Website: home-depot
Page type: address-validator
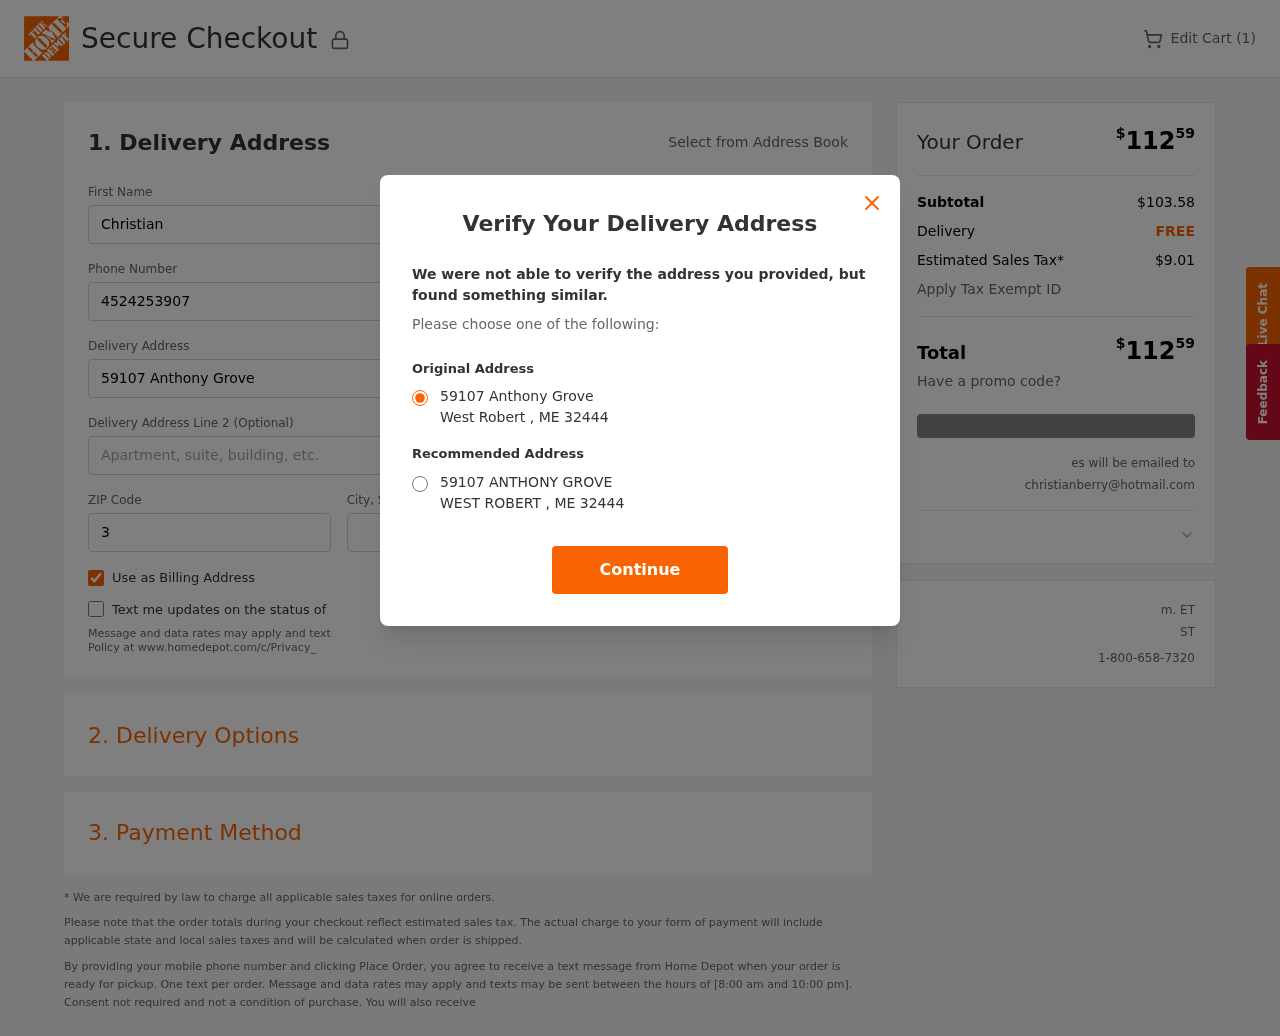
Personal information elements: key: PII_CITY
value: West Robert
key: PII_EMAIL
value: christianberry@hotmail.com
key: PII_POSTCODE
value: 32444
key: PII_STATE_ABBR
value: ME
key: PII_STREET
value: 59107 Anthony Grove
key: PII_FIRSTNAME
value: Christian
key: PII_LASTNAME
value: Berry
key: PII_PHONE
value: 4524253907
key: PII_CITY_STATE
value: West Robert, ME
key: PII_STREET_ALT
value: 59107 ANTHONY GROVE
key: PII_CITY_ALT
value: WEST ROBERT
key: PII_POSTCODE_FULL
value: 32444
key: PII_POSTCODE_NUMERIC
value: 32444
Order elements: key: ORDER_NUM_ITEMS
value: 1
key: ORDER_TOTAL
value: $11259
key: ORDER_SUBTOTAL
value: $103.58
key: ORDER_SHIPPING_COST
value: FREE
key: ORDER_TAX
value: $9.01